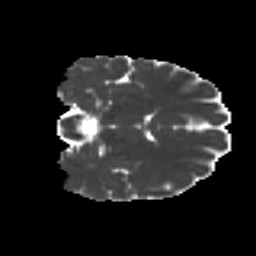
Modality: MD
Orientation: coronal
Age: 29
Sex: female
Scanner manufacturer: ge
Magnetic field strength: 3 T
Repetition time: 7.8 s
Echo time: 0.0606 s